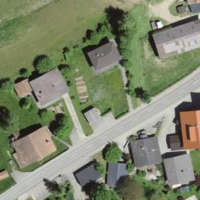
EUNIS habitat code: 55
Species observed at this site:
Neottia ovata
Sorbus aucuparia